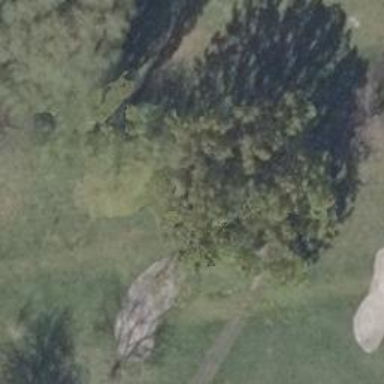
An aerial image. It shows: Natural monument featuring deciduous broadleaved tree.